Question: I am generating a graph using High-chart which is like -
Here i want to have space between y-axis values (2510G-48, 2530ya-24G etc)
How I can do this ?
I tired using but it does not seem to work with y-axis.
Code is-
'''
<script src="http://code.jquery.com/jquery-1.11.0.min.js"></script>
<script src="http://code.highcharts.com/highcharts.js"></script>
<script src="http://code.highcharts.com/modules/exporting.js"> </script>
<script>
$(function () {
js_platform = <?php echo json_encode($platform); ?>;
$('#container').highcharts({
chart: {
type: 'bar'
},
title: {
text: 'Overall avalibility of testcases on each platform'
},
xAxis: {
tickPixelInterval: 9000,
categories: js_platform,
title: {
text: null
}
},
yAxis: {
min: 0,
title: {
text: 'TestCase Count',
align: 'high'
},
},
plotOptions: {
bar: {
dataLabels: {
enabled: true
}
}
},
legend: {
layout: 'vertical',
align: 'right',
verticalAlign: 'top',
x: -40,
y: 100,
floating: true,
borderWidth: 1,
backgroundColor: '#FFFFFF',
shadow: true
},
credits: {
enabled: false
},
series: [{
data: [<?php echo join($totalTest, ',') ?>]
}]
});
});
</script>
<div id="container" style="min-width: 310px; height: 400px; margin: 0 auto"></div>
'''
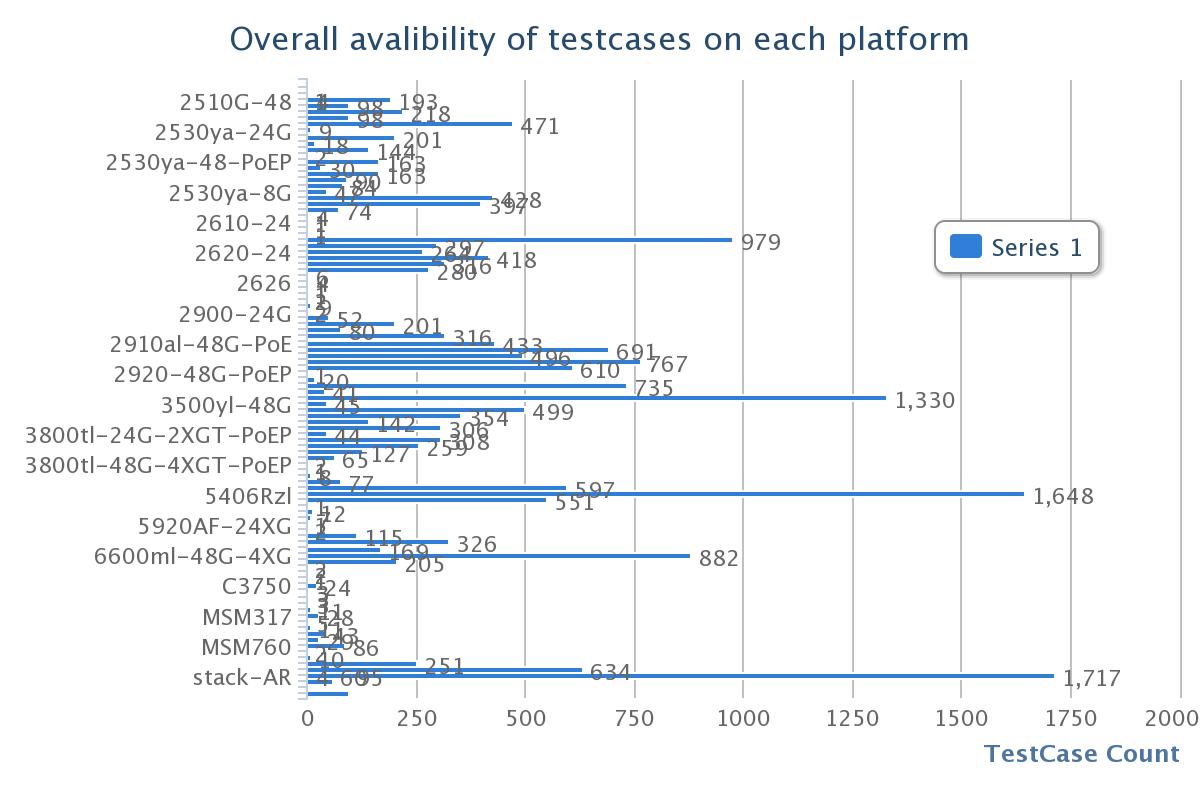
Answer: You should probably just make the chart-container higher.
Your issue is more due to a lack of "surface" to draw on than a configuration parameter.
Just modify the containing div with a style. For example:
'<div id="chart" style="height: 600px"></div>'